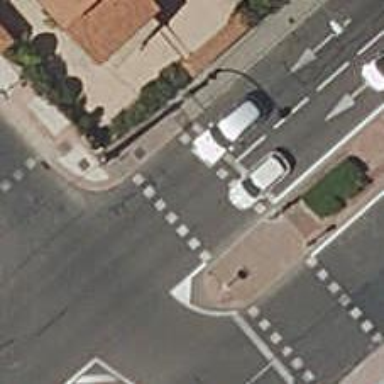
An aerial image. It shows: Road with traffic signals.